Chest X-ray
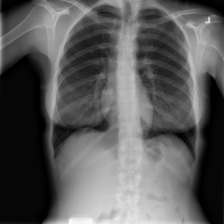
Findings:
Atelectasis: negative
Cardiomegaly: negative
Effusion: negative
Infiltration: negative
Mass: negative
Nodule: negative
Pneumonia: negative
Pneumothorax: negative
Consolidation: negative
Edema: negative
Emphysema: negative
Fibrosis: negative
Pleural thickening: negative
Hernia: negative